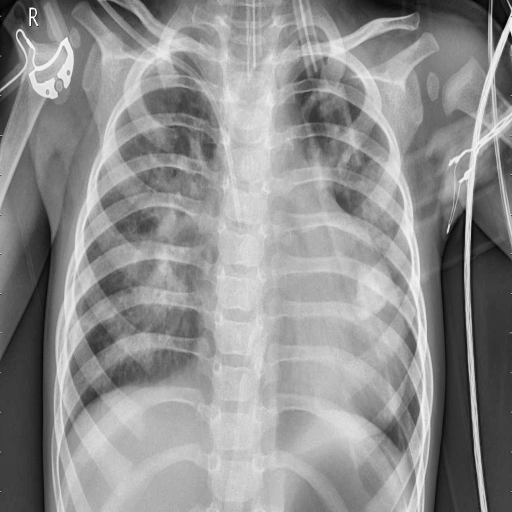
Finding: PNEUMONIA